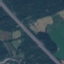
Label: Highway